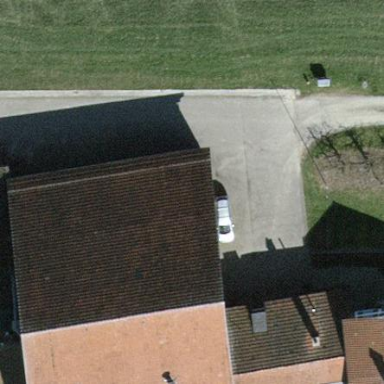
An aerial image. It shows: Simple house.